Question: I am trying to understand a knapsack algorithm given to me in class, specifically the following pseudocode.

This was my attempt to code it:
'''
//Init array
var solution = [];
var items = problem.items;
var sackSize = problem.knapsack;
solution[0] = 0;
for(var k = 1; k <= sackSize; k++)
{
var loot = 0;
for(var i = 1; i <= items.length; i++)
{
if(k >= items[i].weight)
{
loot = Math.max(loot, items[i].value)
}
}
solution[k] = loot;
}
'''
This doesn't make sense to me because 'if(k >= items[i].weight)' always gives an "index out of bounds" error on the last iteration of the loop. The 'items' array starts at index 0 but 'i' starts at 1. Why are we starting at index 1? Am I misinterpreting the variables?
I am given:
> The object problem includes the maximum weight of the knapsack
(problem.knapsack) and an array of available items (problem.items).
Each item is an object with a weight and value attribute
(problem.items[i].weight and problem.items[i].value). Both of these
functions should return an array of selected items. The items in the
returned array should also have weight and value attributes.
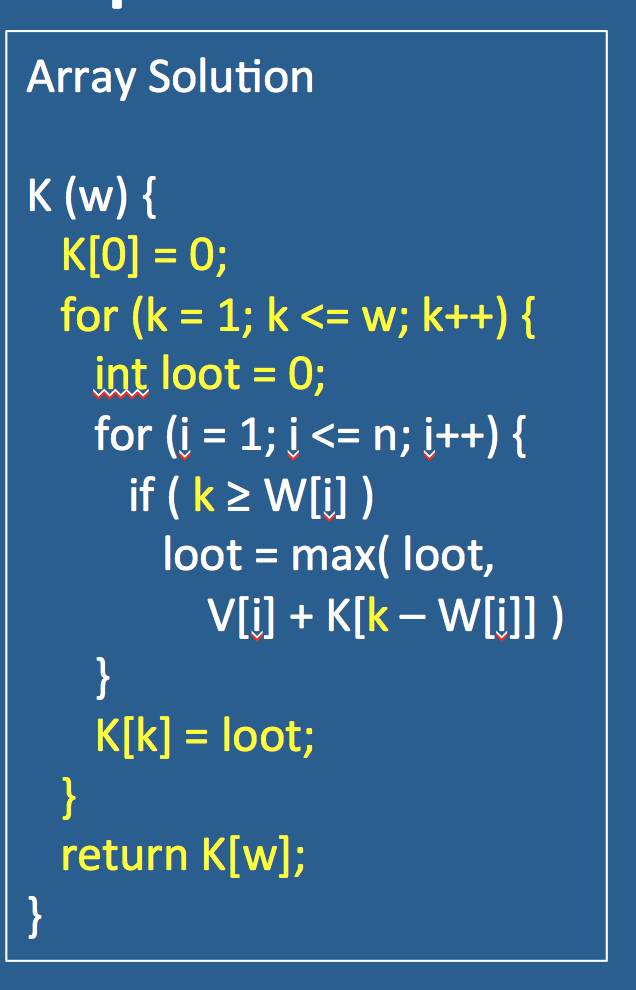
Answer: You want to look at each element of the 'items' array. The first element is 'items[0]' and the last element is 'items[items.length-1]'.
Therefore, you should change the line
'''
for (var i = 1; i <= items.length; i++)
'''
to this:
'''
for (var i = 0; i < items.length; i++)
'''
Now 'items[i].weight' will be valid on the last iteration.
So why does the pseudocode say the following?
'''
for (i = 1; i <= n; i++) {
'''
Well, the pseudocode is using a mathematical convention in which items are numbered from 1 through 'n'. Your code has a different convention in which items are numbered from '0' through 'items.length-1'.
That's not the only difference between your code and the pseudocode. For example, you're writing 'k >= items[i].weight' instead of 'k >= W[i]'. Also, you're declaring local variables with the 'var' notation. That's because your code is a practical implementation. The pseudocode is a mathematical abstraction.
The abstract idea in the pseudocode is to look at the items one by one, which is expressed mathematically as considering 'W[1]' through 'W[n]'. In your code, the first item is 'items[0]' and the last one is 'items[items.length-1]'. You must write the 'for' statement accordingly.
Ah, but what about the knapsack capacity? Do we have to change that loop index as well? The answer is no. Here we're dealing with a different index that has a different meaning. Instead of looking up items in an array, we're making a new array that we want to index with values from 0 through 'sackSize'. The value of 'solution[k]' is an optimal packing for a knapsack of capacity 'k'.
To make this clear, I suggest that you declare the 'solution' array like this:
'''
var solution = new Array(sackSize+1);
'''
By the way, the assignment is asking you to do more than the pseudocode is doing. The pseudocode only computes the total value that you can achieve with an optimal packing. The assignment is asking you to return an array of items used in an optimal packing.